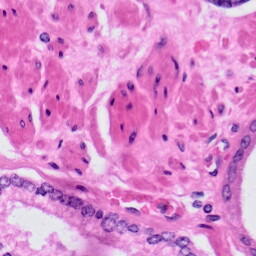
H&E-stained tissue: Prostate